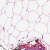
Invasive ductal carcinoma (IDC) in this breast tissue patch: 0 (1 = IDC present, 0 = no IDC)